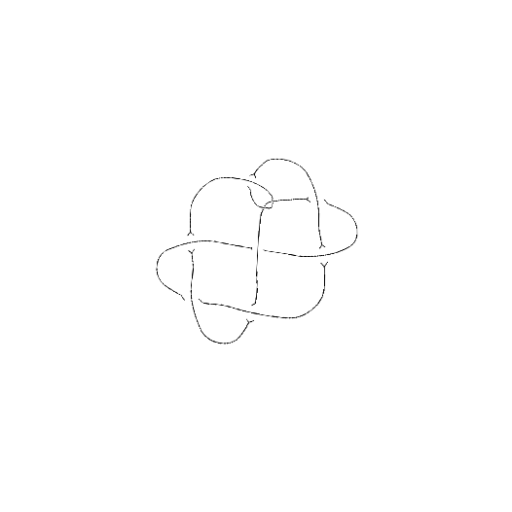
Crossing number: 9